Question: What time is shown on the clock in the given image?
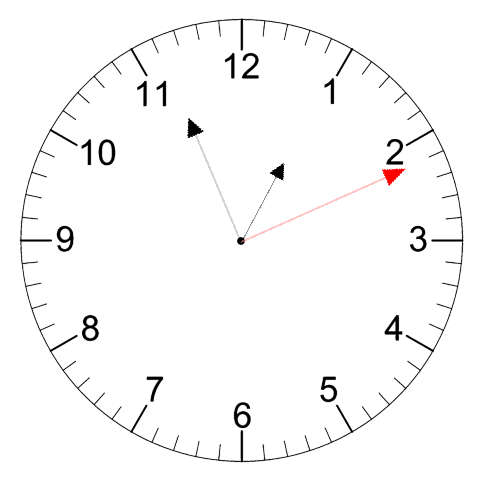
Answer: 12:56:11